Question: I have this script:
<URL>
When you hover over one of the boxes, the "popup" div is positioned above the box with different sized images. How can I make these different sized images centered above the div?

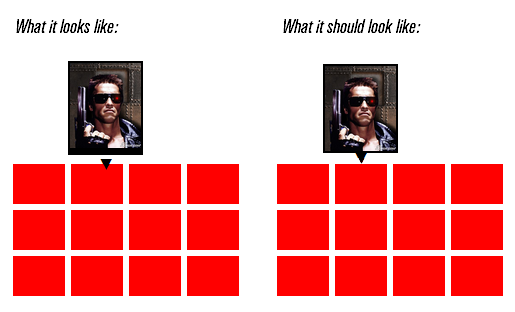
Answer: You need to do a bit more math after the image has been loaded to place the thumbnail correctly (<URL>:
'''
$("document").ready(function () {
$("div.box").hover(function() {
var positionleft = $(this).position().left + $(this).outerWidth() / 2;
var positiontop = $(this).position().top;
var img = $("<img src='"+$(this).text()+"' />");
$("div.popup div.image").html(img);
img.load(function() {
$("div.popup").css({
display: 'block',
left: positionleft - (img.outerWidth() / 2),
top: positiontop - img.outerHeight() - 20,
});
});
});
});
'''